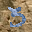
Label: 3